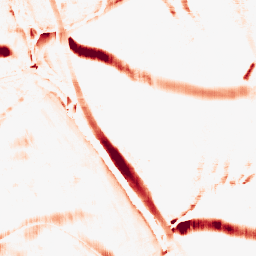
Category: morphological
Decomposition family: morphological_rect
Decomposition parameters: operation: opening
width: 10
height: 20
Upsampling method: lanczos
Upsampling parameters: scale: 2
Upsampling scale: 2